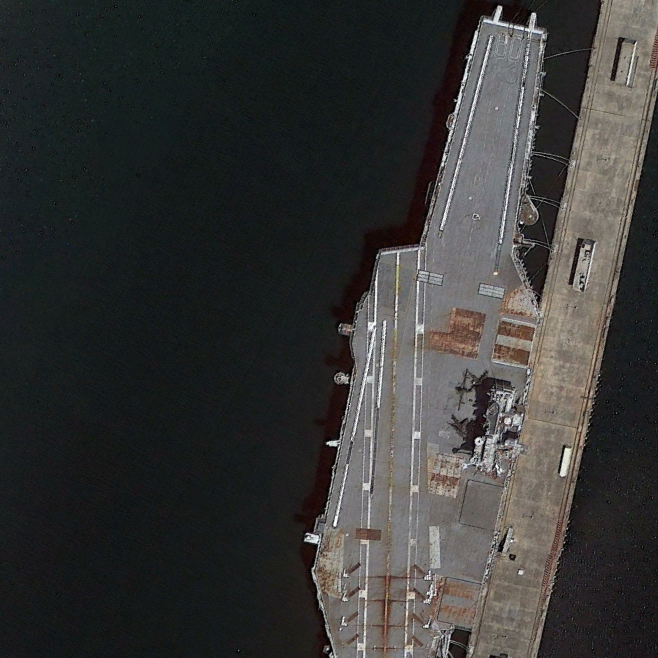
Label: aircraft_carrier